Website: crate-barrel
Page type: billing-address
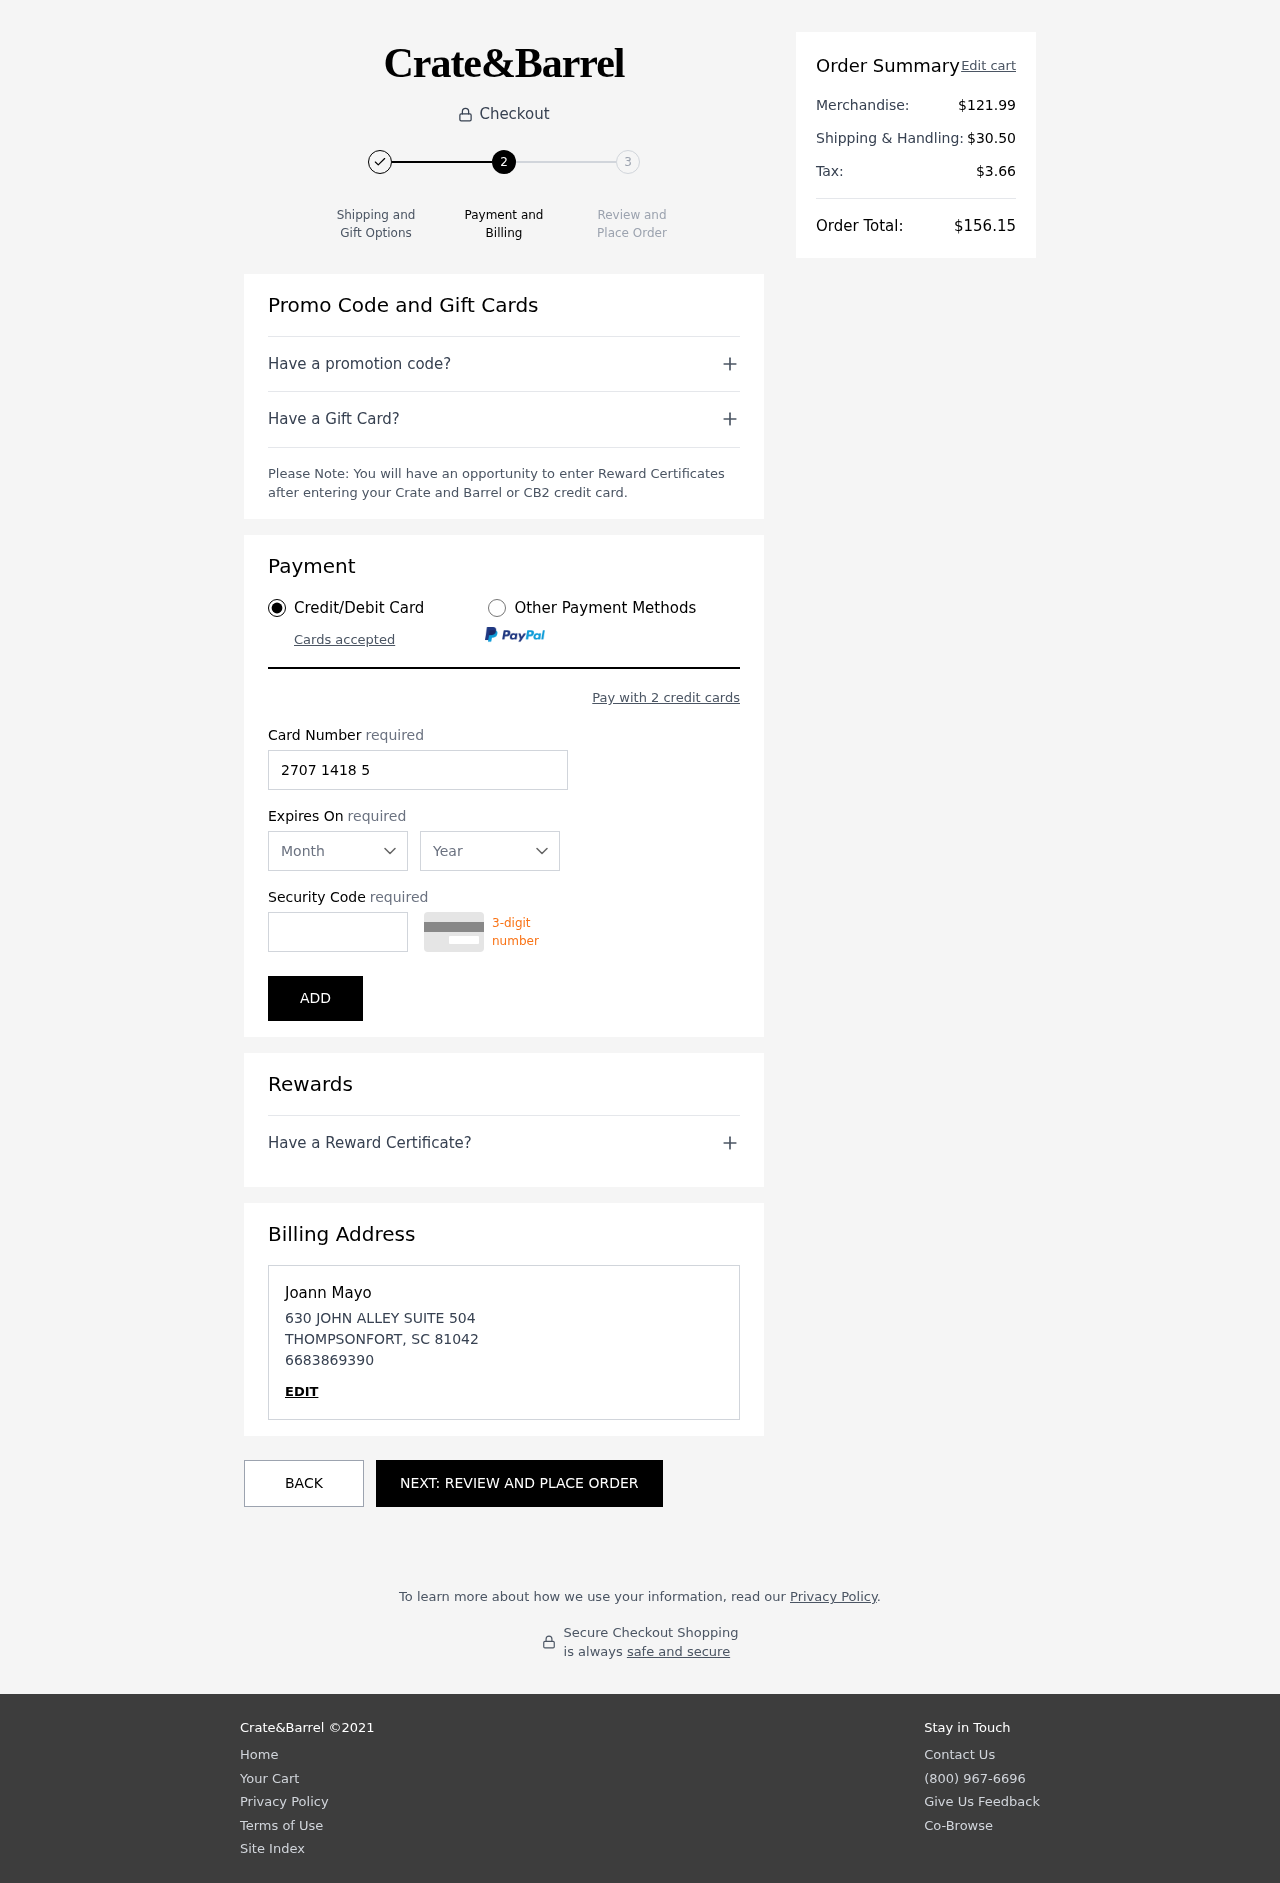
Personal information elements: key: PII_CARD_CVV
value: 016
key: PII_CARD_EXPIRY_MONTH
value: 03
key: PII_CARD_EXPIRY_YEAR
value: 29
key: PII_CARD_NUMBER
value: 2707 1418 5106 8696
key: PII_CITY
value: THOMPSONFORT
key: PII_FULLNAME
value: Joann Mayo
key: PII_PHONE
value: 6683869390
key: PII_POSTCODE
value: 81042
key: PII_STATE_ABBR
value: SC
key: PII_STREET
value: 630 JOHN ALLEY SUITE 504
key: PII_FIRSTNAME
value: Joann
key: PII_LASTNAME
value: Mayo
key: PII_PHONE_LINE
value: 9390
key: PII_PHONE_SUFFIX
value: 9390
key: PII_POSTCODE_FULL
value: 81042
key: PII_PHONE2
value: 6683869390
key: PII_PHONE3
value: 6683869390
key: PII_FULLNAME2
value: Joann Mayo
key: PII_FULLNAME3
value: Joann Mayo
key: PII_FIRSTNAME2
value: Joann
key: PII_FIRSTNAME3
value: Joann
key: PII_LASTNAME2
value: Mayo
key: PII_LASTNAME3
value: Mayo
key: PII_FIRSTNAME_DERIVED
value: Joann
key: PII_LASTNAME_DERIVED
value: Mayo
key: PII_PHONE_NUMERIC
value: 6683869390
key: PII_PHONE_LINE_NUMERIC
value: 9390
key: PII_PHONE_SUFFIX_NUMERIC
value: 9390
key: PII_POSTCODE_NUMERIC
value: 81042
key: PII_PHONE2_NUMERIC
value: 6683869390
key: PII_PHONE3_NUMERIC
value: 6683869390
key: PII_FULLNAME_DERIVED
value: Joann Mayo
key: PII_NAME_FULL_DERIVED
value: Joann Mayo
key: PII_PHONE_DIGITS
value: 6683869390
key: PII_PHONE_LAST4
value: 9390
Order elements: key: ORDER_SUBTOTAL
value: $121.99
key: ORDER_SHIPPING_COST
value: $30.50
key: ORDER_TAX
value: $3.66
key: ORDER_TOTAL
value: $156.15